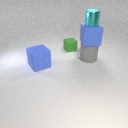
large gray rubber cylinder below large blue rubber cube